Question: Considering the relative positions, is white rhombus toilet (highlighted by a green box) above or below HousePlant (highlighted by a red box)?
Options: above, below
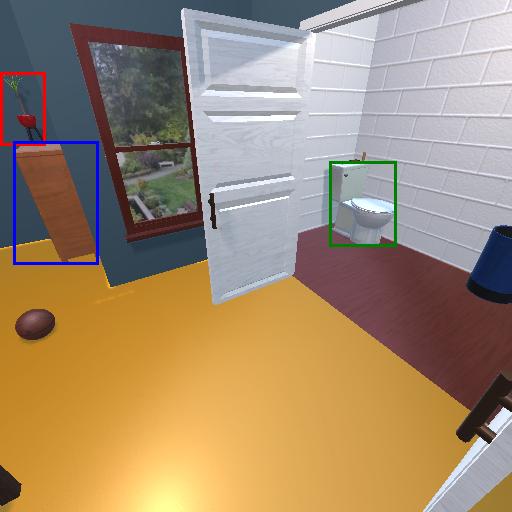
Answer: above